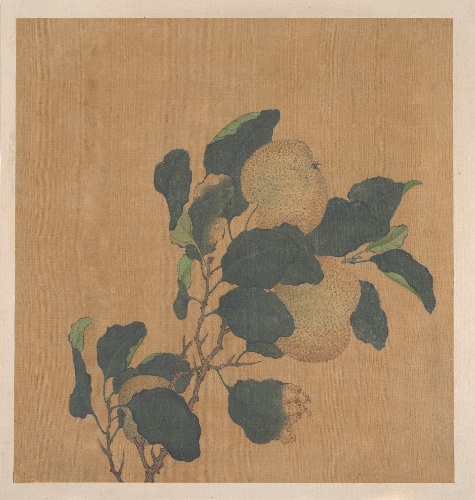
Title: 清   佚名   秋梨圖   冊頁|Branch of Tree with Fruit
Artist: Unidentified artist
Object type: Album leaf
Classification: Paintings
Medium: Album leaf; ink and color on silk
Culture: China
Period: Qing dynasty (1644–1911)
Dimensions: 11 x 10 3/8 in. (27.9 x 26.4 cm)
Department: Asian Art
Credit line: John Stewart Kennedy Fund, 1913
Accession year: 1913
Repository: Metropolitan Museum of Art, New York, NY
Tags: Fruit